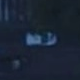
Vehicle type: Car